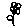
Label: flower